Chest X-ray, PA view. Patient: 17 years old, sex F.
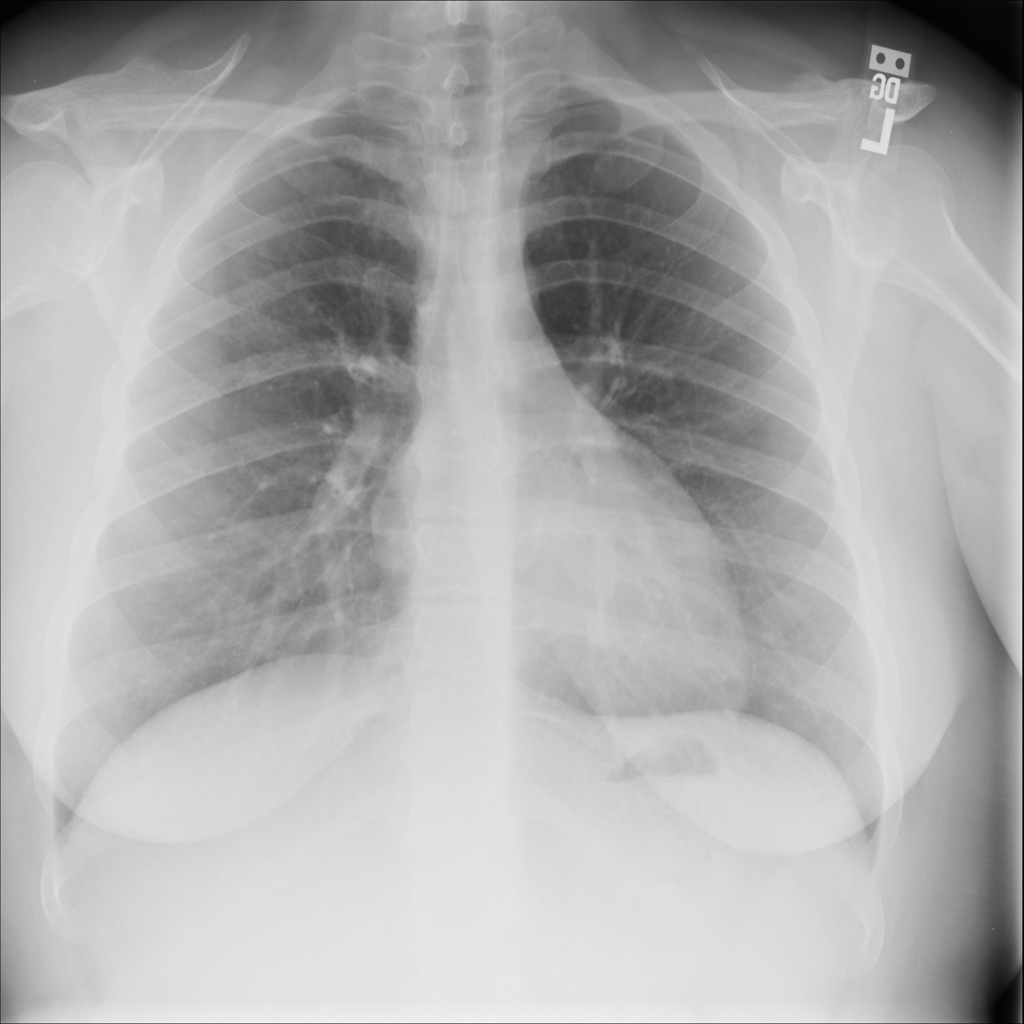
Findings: No Finding